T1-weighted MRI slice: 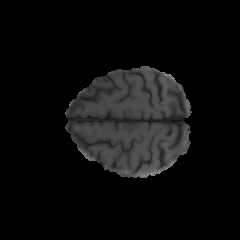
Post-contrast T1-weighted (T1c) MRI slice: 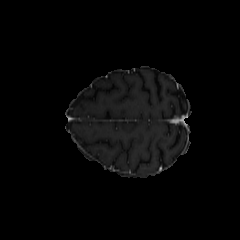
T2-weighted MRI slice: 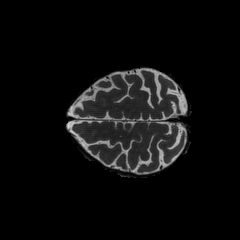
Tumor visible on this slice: no